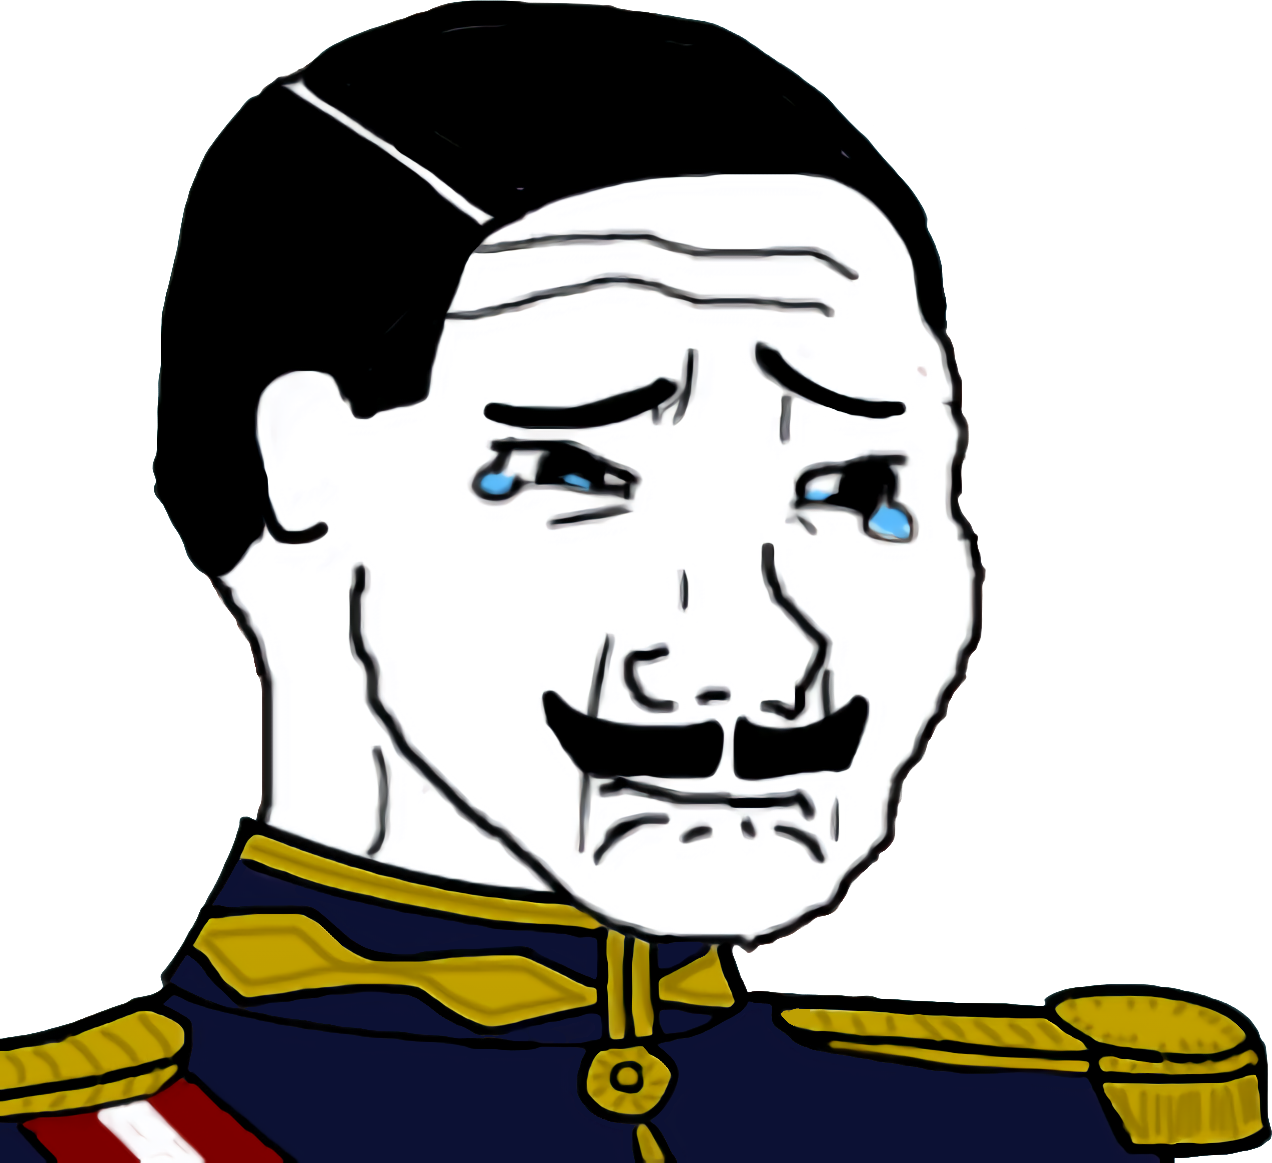
Label: 5_Crying_Wojak